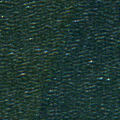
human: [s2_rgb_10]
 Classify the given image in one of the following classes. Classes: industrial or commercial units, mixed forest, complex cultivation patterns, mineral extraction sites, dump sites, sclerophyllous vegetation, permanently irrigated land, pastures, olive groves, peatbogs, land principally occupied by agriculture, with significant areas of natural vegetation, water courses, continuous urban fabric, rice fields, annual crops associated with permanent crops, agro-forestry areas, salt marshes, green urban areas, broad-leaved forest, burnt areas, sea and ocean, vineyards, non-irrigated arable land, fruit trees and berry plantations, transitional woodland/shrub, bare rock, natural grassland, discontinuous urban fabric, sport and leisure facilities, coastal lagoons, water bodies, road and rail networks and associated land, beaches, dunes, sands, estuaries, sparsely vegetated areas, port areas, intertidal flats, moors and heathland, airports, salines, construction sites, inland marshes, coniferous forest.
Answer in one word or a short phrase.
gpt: sea and ocean